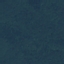
Land use / land cover: Forest